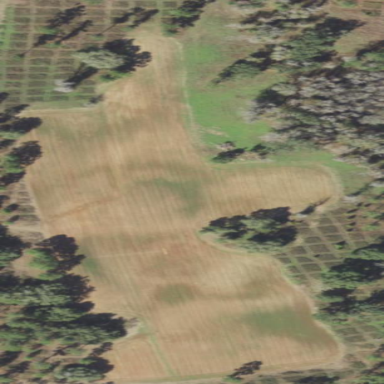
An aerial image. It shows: Orchard.